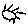
Label: sun